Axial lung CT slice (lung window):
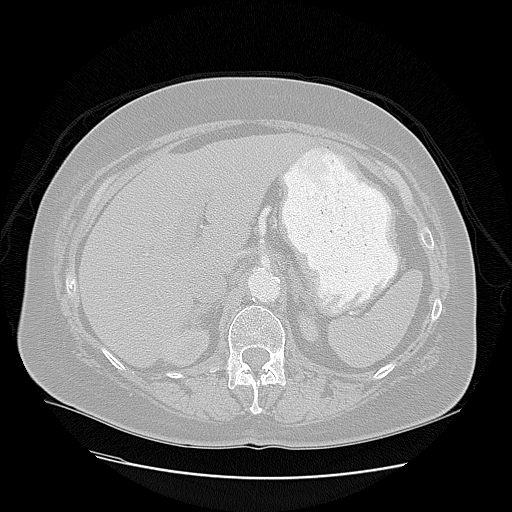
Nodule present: no